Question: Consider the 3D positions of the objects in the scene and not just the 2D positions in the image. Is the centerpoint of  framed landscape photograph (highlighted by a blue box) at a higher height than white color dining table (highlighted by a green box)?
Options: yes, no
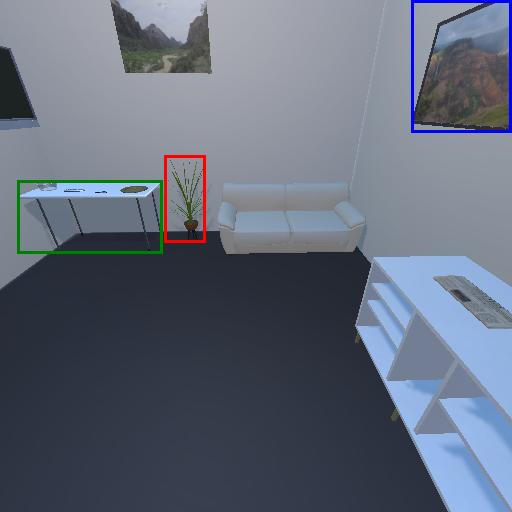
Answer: yes